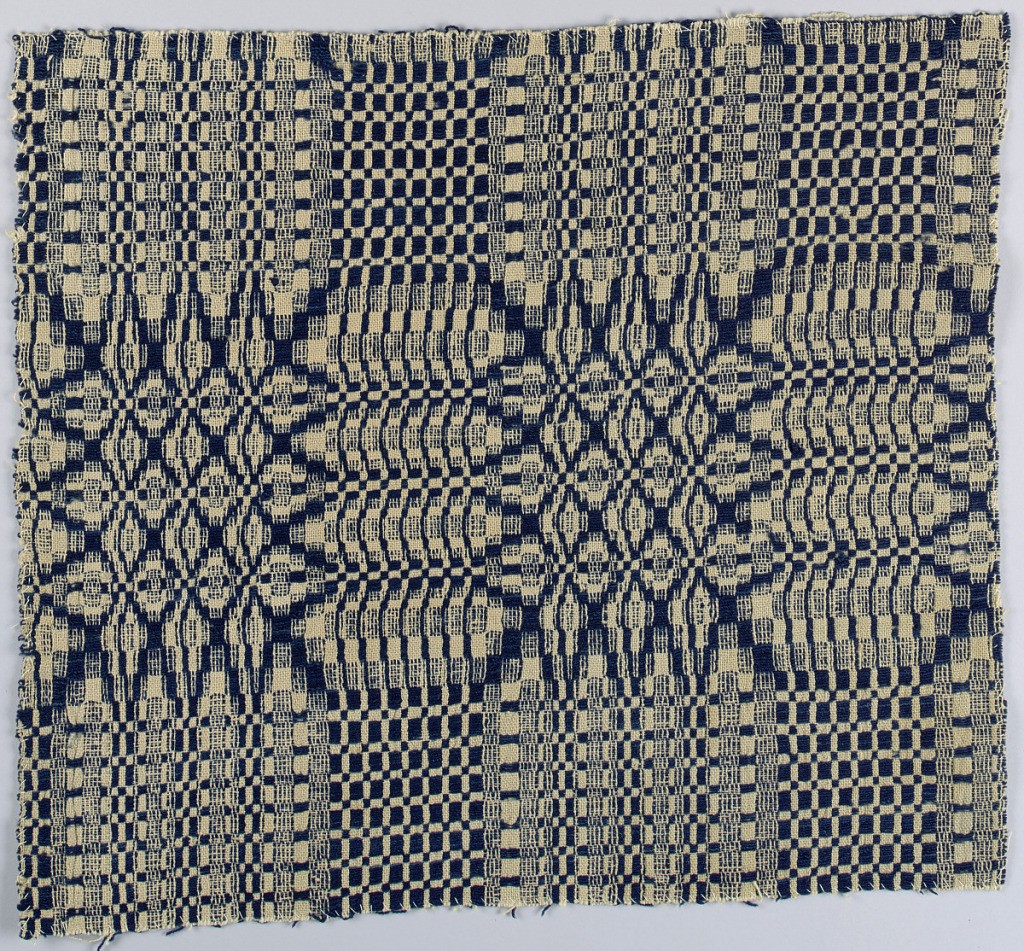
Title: Coverlet fragment
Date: early 19th century
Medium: wool, cotton Technique: plain weave with supplementary weft patterning (overshot)
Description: Squares with various geometric fillings formed by dark blue pattern wefts on a cloth ground of undyed cotton. Reversible.